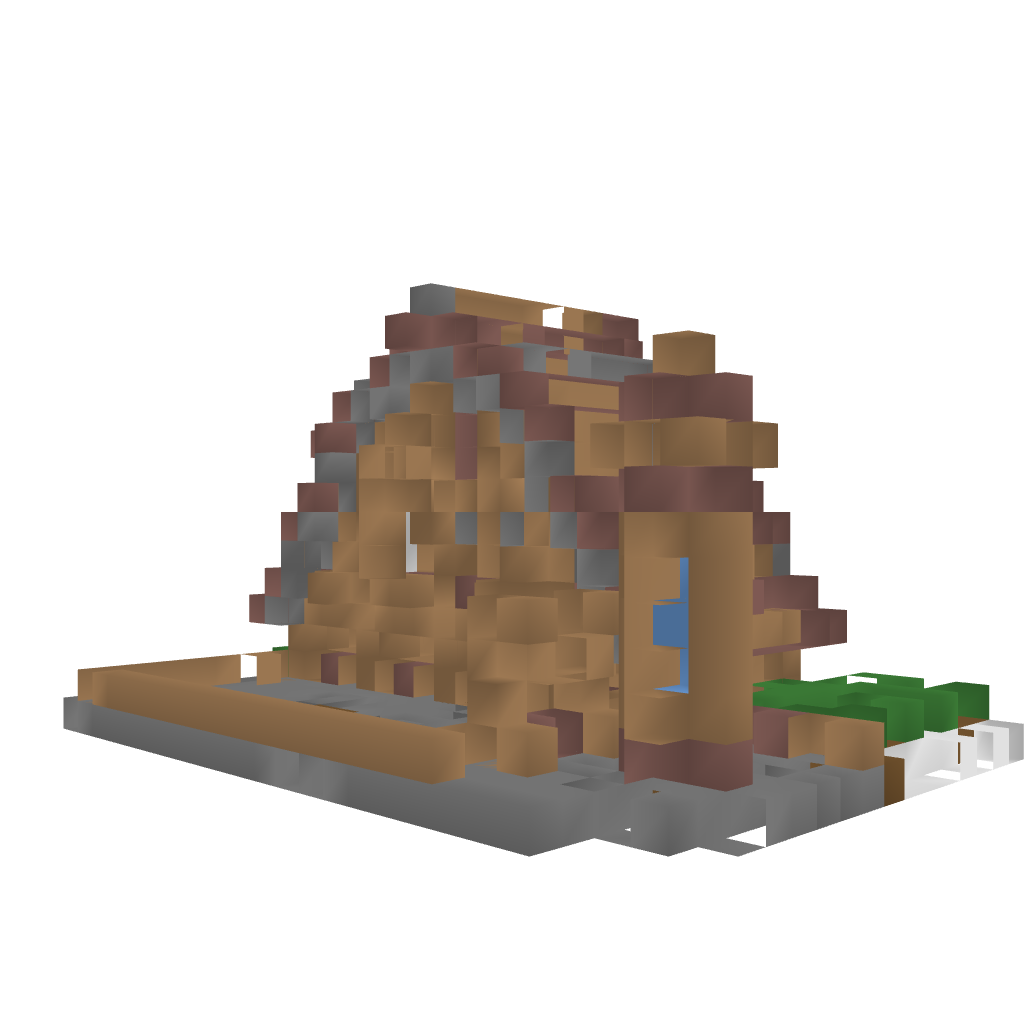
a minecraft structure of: Barn with Water Tower bad low quality